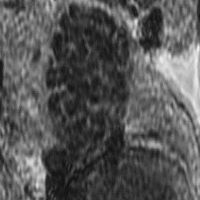
Label: prophase